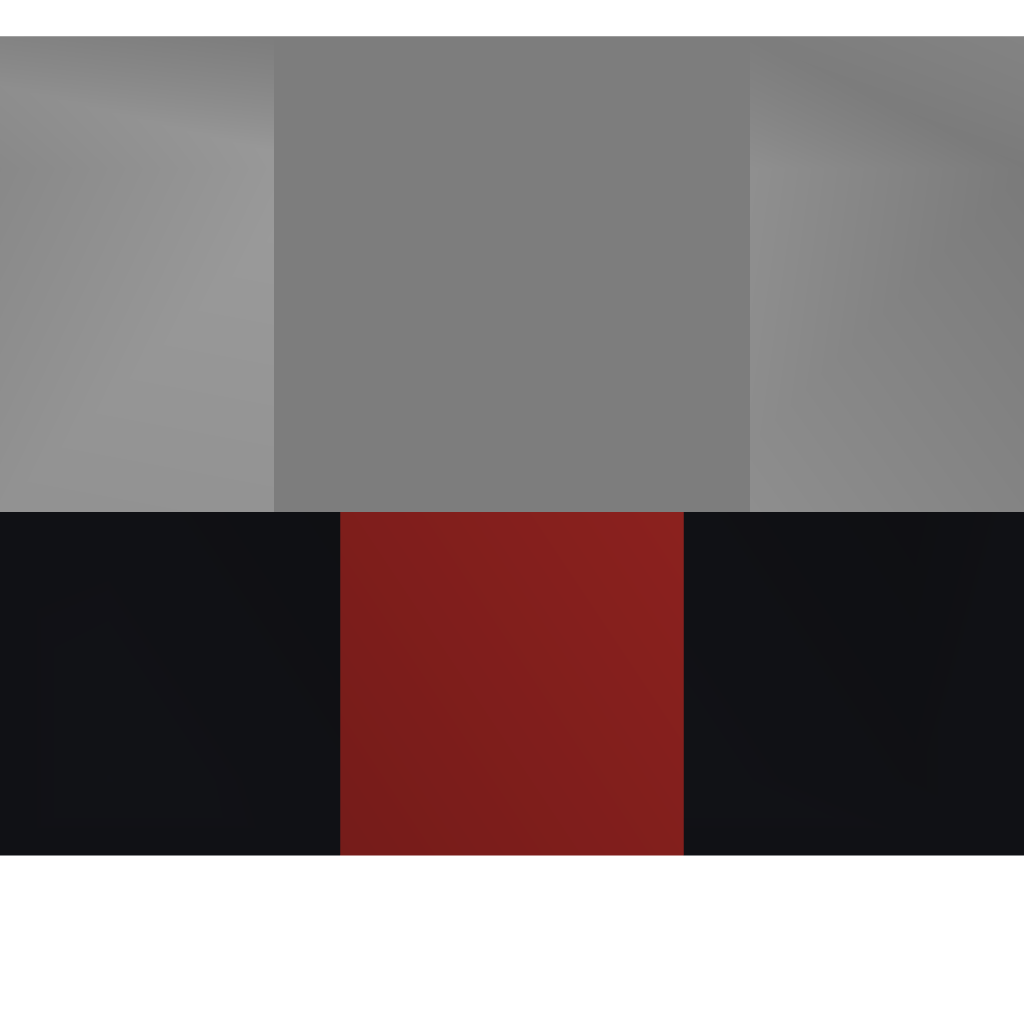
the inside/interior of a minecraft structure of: F-1 racecar